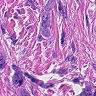
Metastatic tissue present: yes